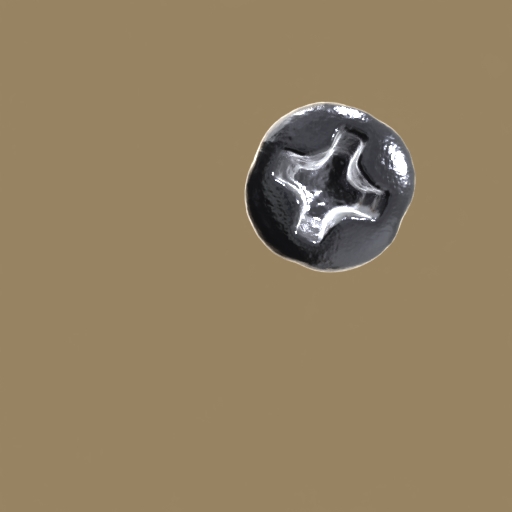
Label: screw